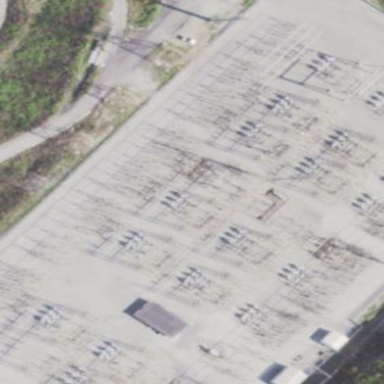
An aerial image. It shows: Substation surrounded by fence.